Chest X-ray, AP view. Patient: 51 years old, sex M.
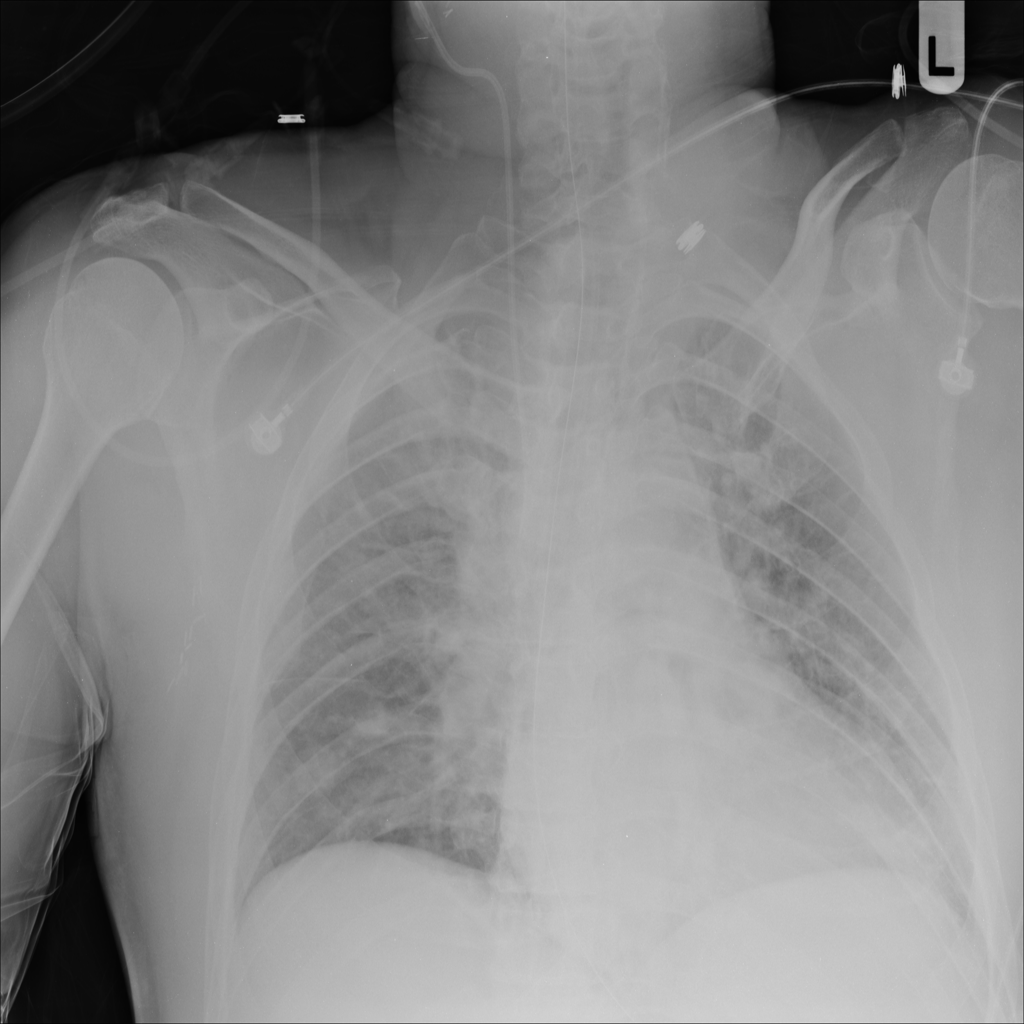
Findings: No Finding